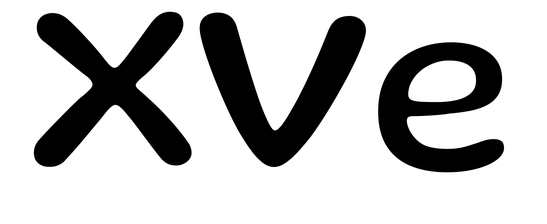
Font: Gluten_Regular